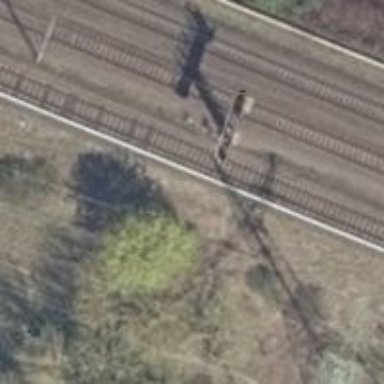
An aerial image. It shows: Railway signal.